Question: I'm using Symfony 2 and have this row in my parameters.ini:
> database_driver = pdo_pgsql
When I was creating database structure with Doctrine everything was good. But if I want to add some doctrine object to my darabase (insert row), I catch an exception:

What I have to do with this?
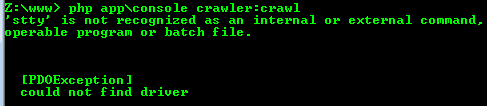
Answer: Are you sure you're using ? Are you running on localhost? It might be very certain that you are using driver instead.
However you have to check the following:
'''
extension=pdo.so
extension=pdo_mysql.so
'''
or in your case
'''
extension=pdo.so
extension=pdo_pgsql.so
'''
You can check the to find out the configured database driver.
In your symfony project you have to check the file in config folder. E.g.
'''
[parameters]
database_driver="pdo_mysql"
database_host="localhost"
'''
Besides try to avoid this error
'''
'stty' is not recognized as an internal or external command,
operable program or batch file.
'''
<URL>